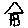
Label: house